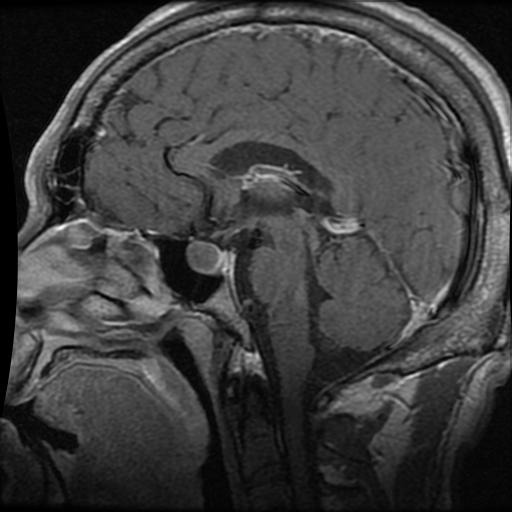
Label: pituitary